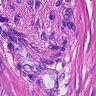
Metastatic tissue present: yes